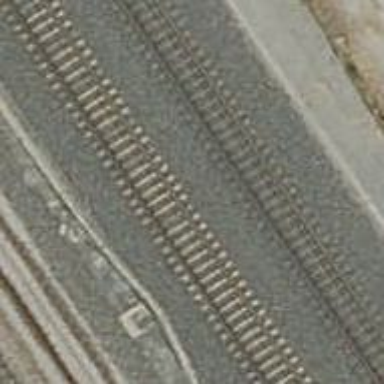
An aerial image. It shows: Railway track with contact line for electrification.